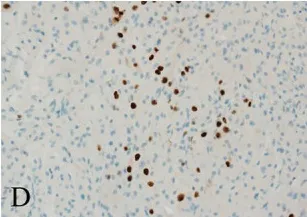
Histochemical staining. The. Ki-67 labeling index is 10% ( x 200).
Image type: pathology (pas)